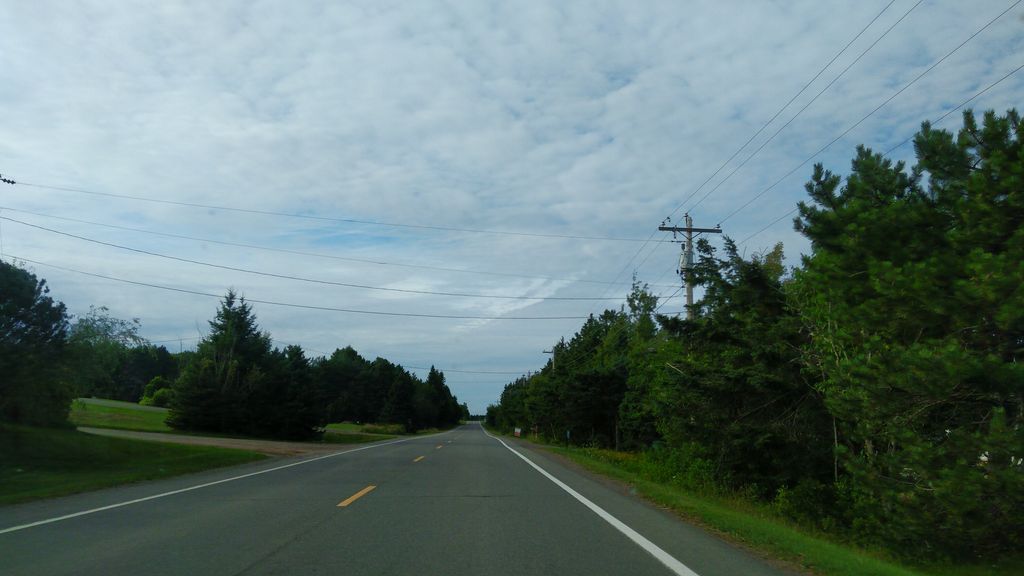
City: charlottetown